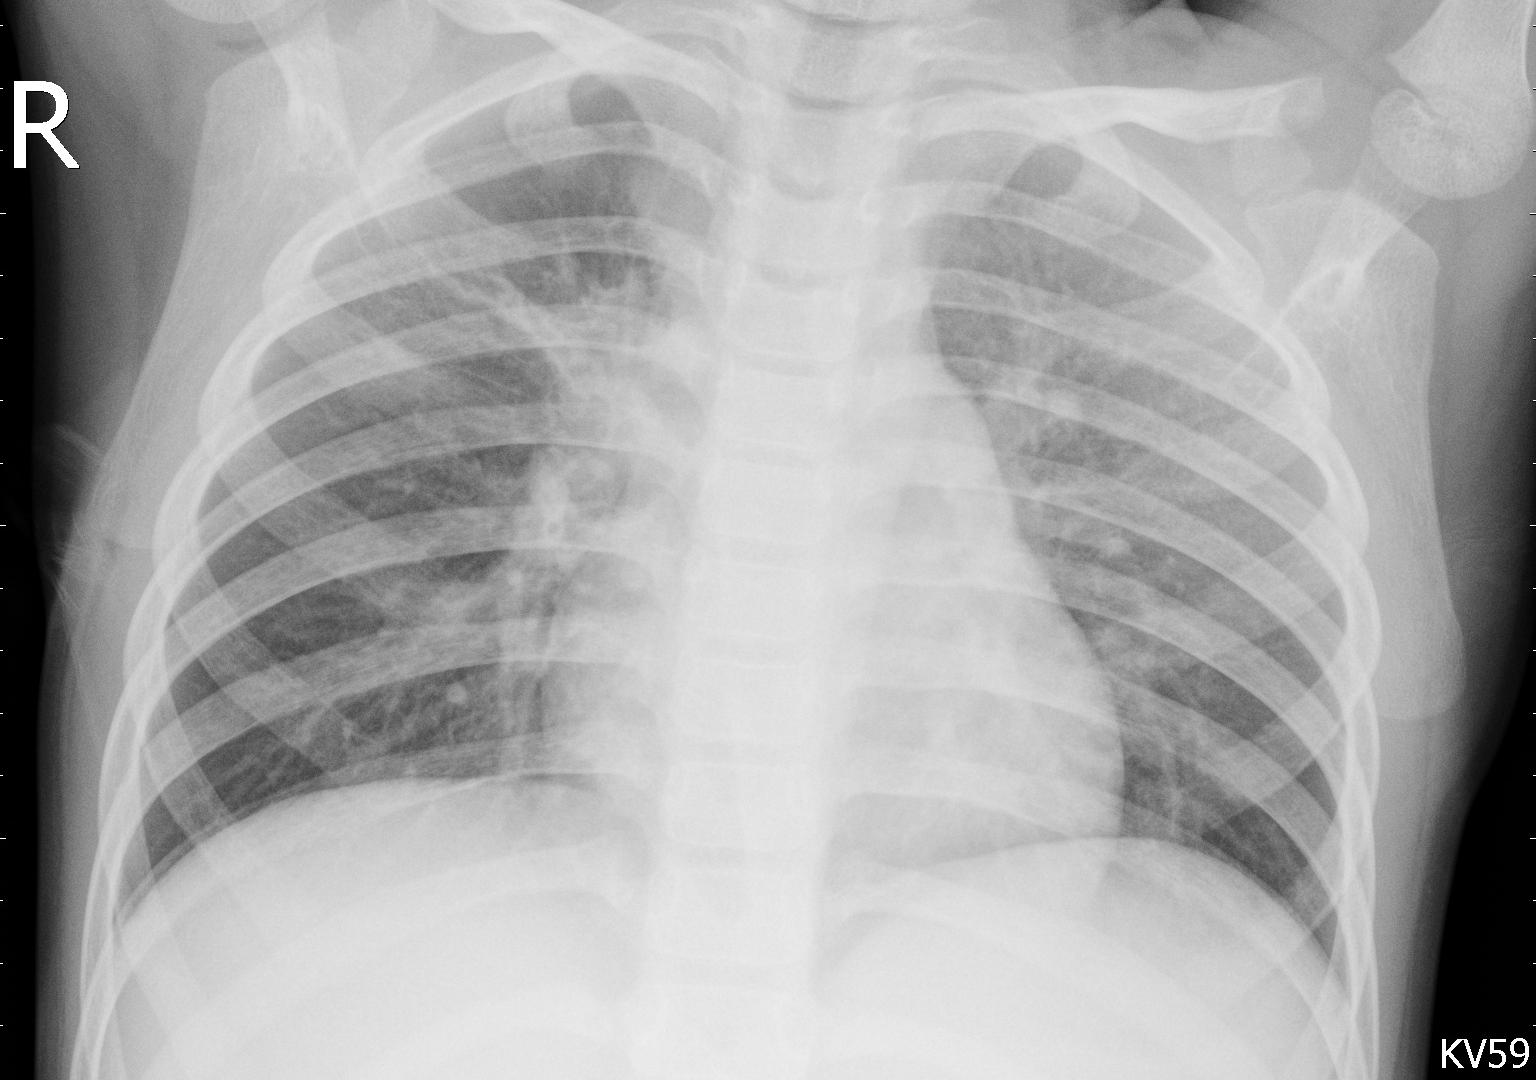
Diagnosis: PNEUMONIA